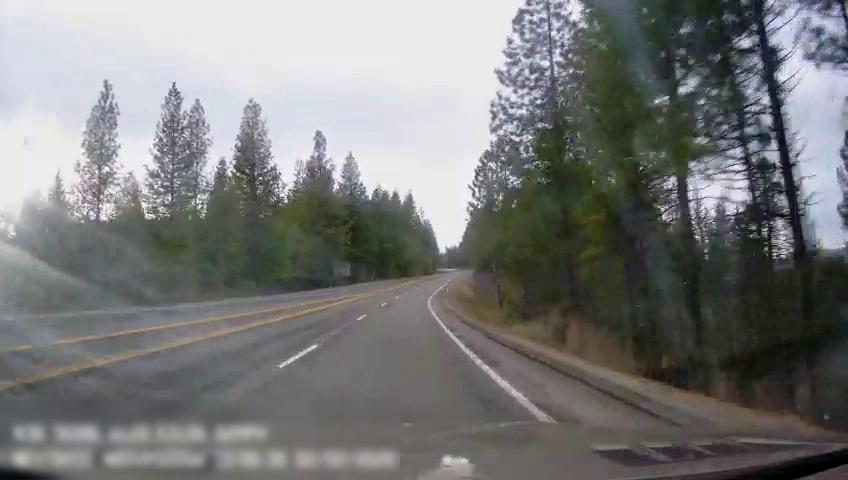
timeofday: Day
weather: Cloudy
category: Drivable Space
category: Lanes | Opposite Lane
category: Lanes | Alternate Lane
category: Lanes | Current Lane
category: Lanes | Current Lane